Question: For some reason, Firefox and Chrome render line-height differently when using text-shadow.
CSS:
'''
#tracker {
width:200px;
color:#999;
font:normal 12px Verdana,sans-serif;/* Swapped out Arial with Verdana */
}
#tracker ol {
float: right;
margin: 0;
padding: 0;
white-space: nowrap;
list-style: none;
}
#tracker li {
float: left;
margin: 0 0 0 6px;
padding: 0;
height: 13px;
width: 13px;
color: #666;
background-color: #ccc;
border: 1px solid #c0c0c0;
border-radius: 9px;
-moz-border-radius: 9px;
-webkit-border-radius: 9px;
text-align: center;
line-height: 13px;
font-size: 9px;
text-shadow: 1px 1px 1px #fff;
overflow: hidden;
}
#tracker li.current {
color: #fff;
text-shadow: -1px -1px 1px #033e69;
font-weight: bold;
background-color: #13699e;
border: 1px solid #369;
}
#tracker li span{display:none;}
#step1:before{content:"1"}
#step2:before{content:"2"}
#step3:before{content:"3"}
#step4:before{content:"4"}
'''
HTML:
'''
<div id="tracker">
<span class="steps">Steps <span id="current-step">1</span> of 4</span>
<ol>
<li id="step1" class="current"><span>Sender</span></li>
<li id="step2" class="future"><span>Recipient</span></li>
<li id="step3" class="future"><span>Delivery info</span></li>
<li id="step4" class="future"><span>Line items</span></li>
</ol>
</div>
'''
When the text-shadow is below the text (positive numbers) it presses the text up.

Shouldn't the text be the same no matter where the shadow is rendered? (as shown in FF and IE?)
The only work-around I have found is to increase the line-height (from 13px to 15px) when shadow is below (using positive numbers), but then it screws it up for non-webkit browsers (Firefox and IE).
<URL>... Any ideas?
I figured it out and have updated my code. It was a font issue. I was using Arial but when I changed it to Verdana the problem was solved. Very strange!
<URL>
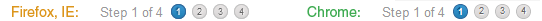
Answer: This appears to be an issue with Arial and Helvetica fonts when rendered at sizes below 10px. Changing the font to Verdana fixes the problem.
The only part of the code I had to change was the following declaration in the CSS:
'''
#tracker {
/* from this...
font:normal 12px Arial,Helvetica,sans-serif;*/
/* to this...*/
font: normal 12px Verdana, sans-serif;
}
'''
<URL>
,
It also works if you use larger font-sizes for Arial or Helvetica, <URL>.
(But then you need to increase the height & width of the step-circles from 13px to 14px.)
Here's the CSS for the larger font version, using Arial or Helvetica:
'''
#tracker {
/* this has changed */
font: normal 14px Helvetica, Arial, sans-serif;
/* the rest is the same as before */
width: 200px;
color: #999;
}
#tracker ol {
float: right;
margin: 0;
padding: 0;
white-space: nowrap;
list-style: none;
}
#tracker li {
/* these were changed */
height: 14px;
width: 14px;
font-size: 11px;
/* the rest is the same as before */
float: left;
margin: 0 0 0 6px;
padding: 0;
border: 1px solid #c0c0c0;
border-radius: 9px;
-moz-border-radius: 9px;
-webkit-border-radius: 9px;
text-align: center;
line-height: 1.45em;
color: #666;
background-color: #ccc;
text-shadow: 1px 1px 1px #fff;
overflow: hidden;
}
#tracker li.current {
color: #fff;
text-shadow: -1px -1px 1px #033e69;
font-weight: bold;
background-color: #13699e;
border: 1px solid #369;
}
#tracker li span {
display: none;
}
#step1:before {
content: "1"
}
#step2:before {
content: "2"
}
#step3:before {
content: "3"
}
#step4:before {
content: "4"
}
'''